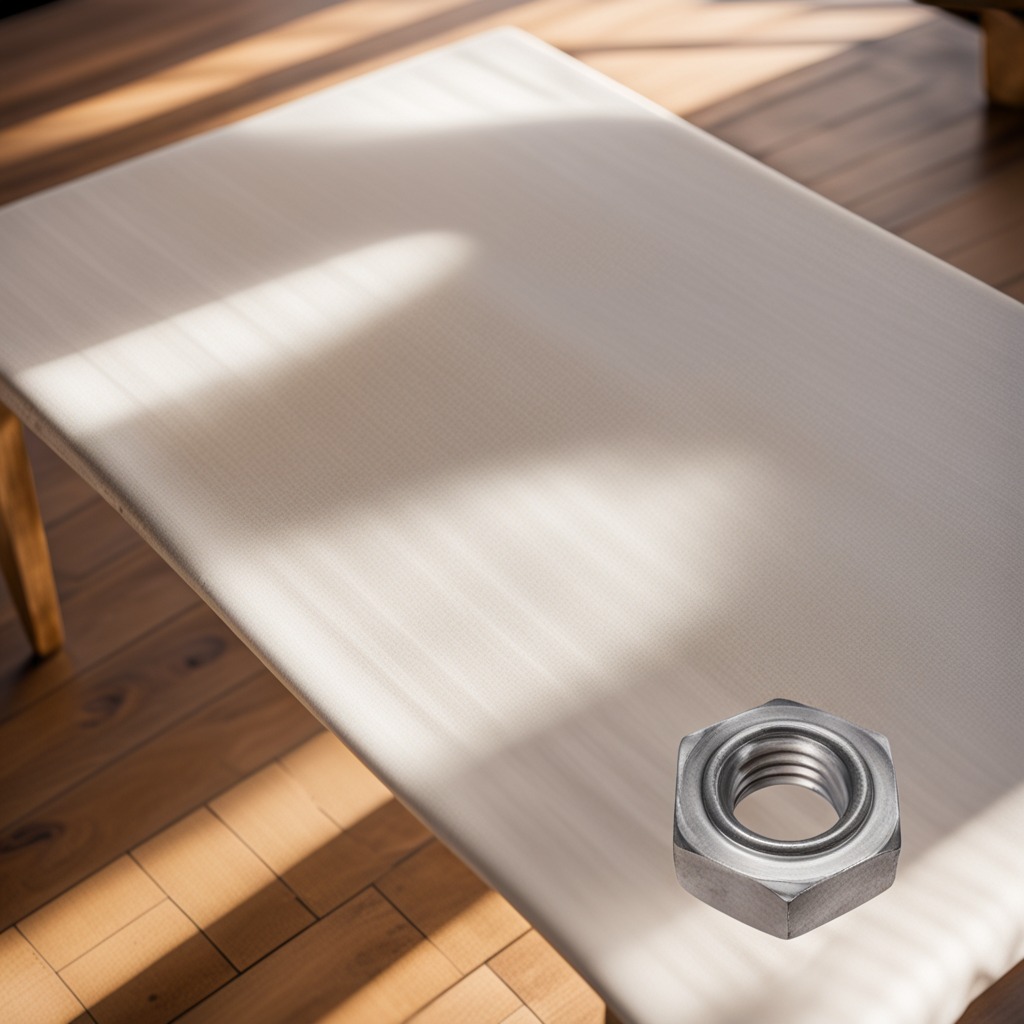
A metal nut is lying on a wooden table.